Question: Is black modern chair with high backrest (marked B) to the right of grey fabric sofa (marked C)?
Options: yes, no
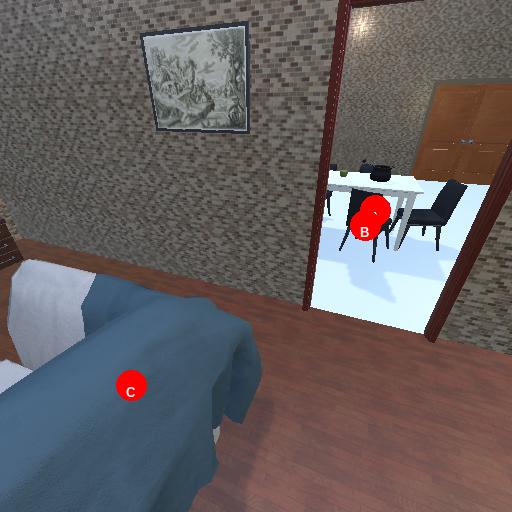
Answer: yes